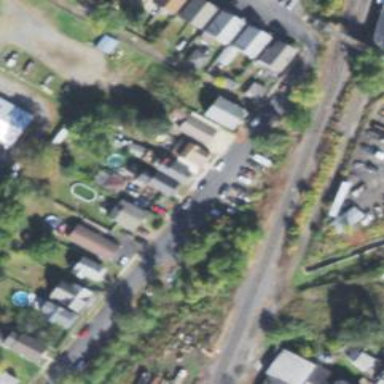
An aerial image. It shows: Railway siding for service.